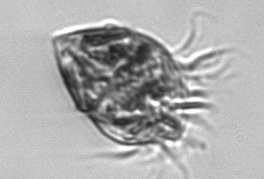
Label: Strombidium_morphotype1